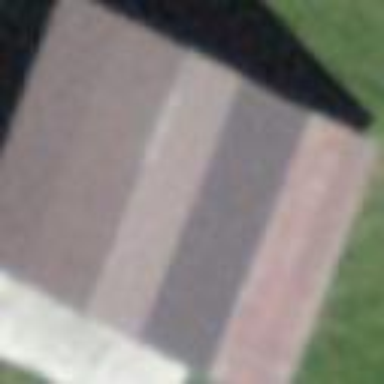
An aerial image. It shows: Barn.